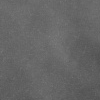
Atmospheric dust classification: dusty